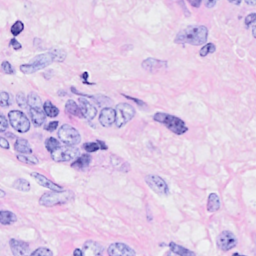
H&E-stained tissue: Breast